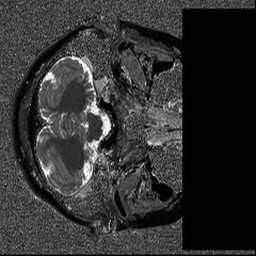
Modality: T1map
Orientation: axial
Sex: female